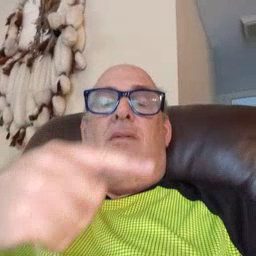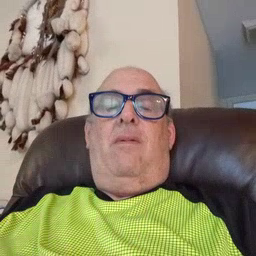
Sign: hesheit